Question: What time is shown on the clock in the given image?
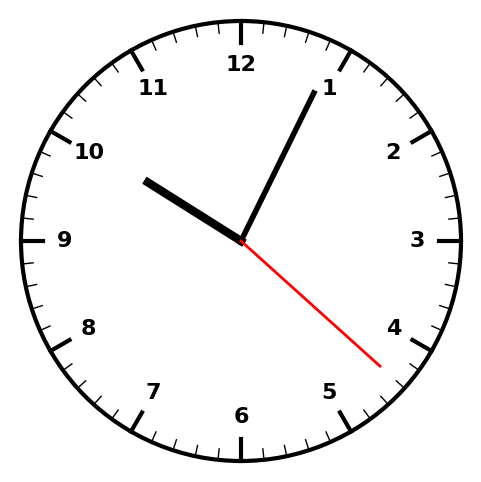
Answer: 10:04:22